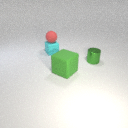
small cyan rubber cube to the left of large green rubber cube